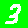
Digit: 3